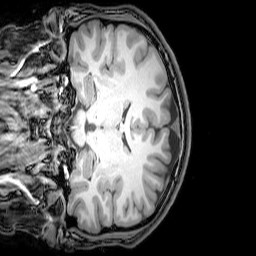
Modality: T1w
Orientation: coronal
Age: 21
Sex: male
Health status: healthy
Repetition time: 0.081 s
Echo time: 0.037 s